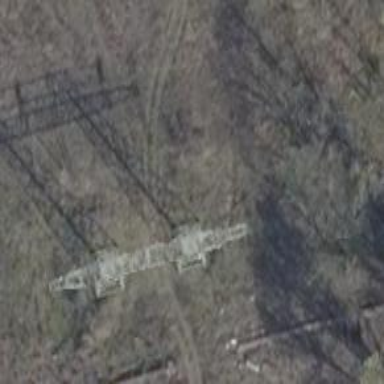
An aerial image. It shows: H-frame power tower with distinctive design.